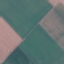
Label: AnnualCrop